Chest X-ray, AP view. Patient: 47 years old, sex F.
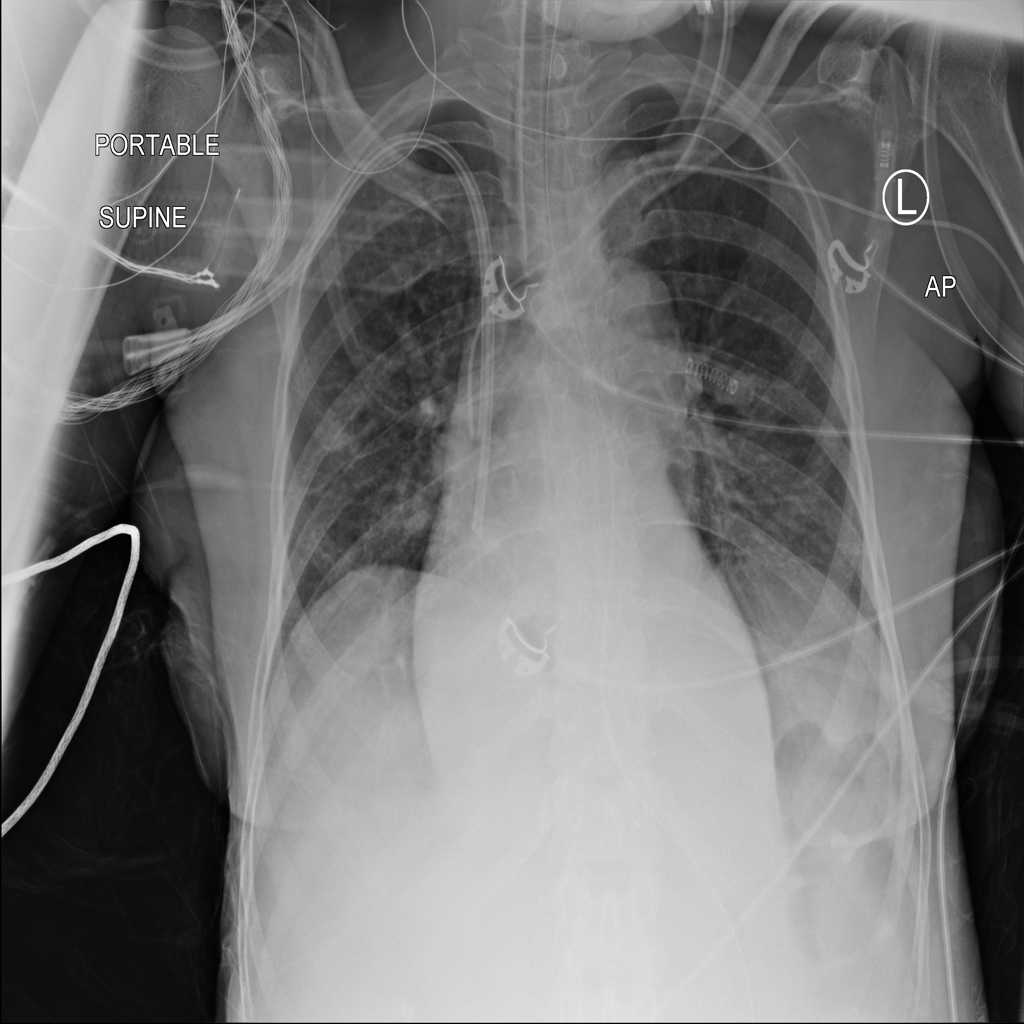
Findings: Nodule